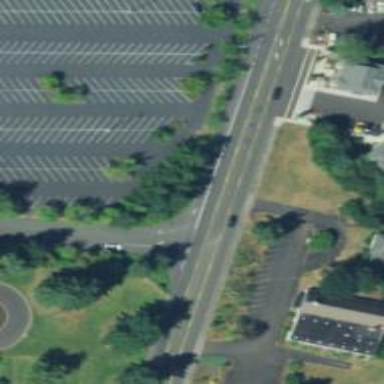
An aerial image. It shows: Secondary road with asphalt surface and sidewalk on the left.